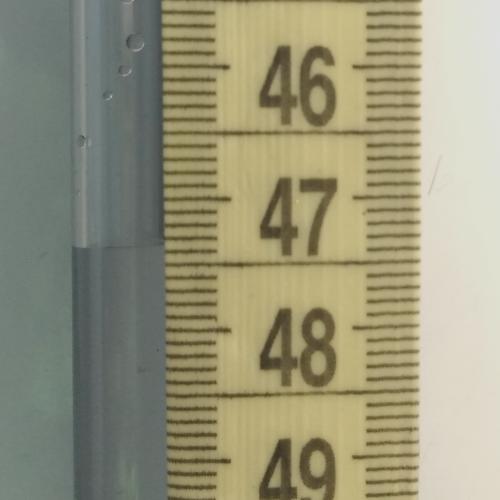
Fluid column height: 47.4 cm